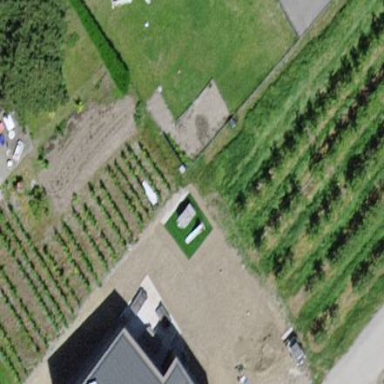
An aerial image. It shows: Orchard.